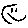
Label: smiley face